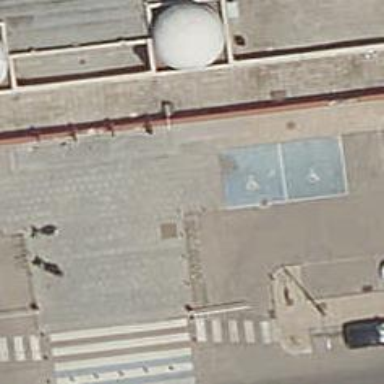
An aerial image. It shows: Bicycle parking area with anchors for securing bicycles.